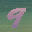
Label: 9